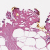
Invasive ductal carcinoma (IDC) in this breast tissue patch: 0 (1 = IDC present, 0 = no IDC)